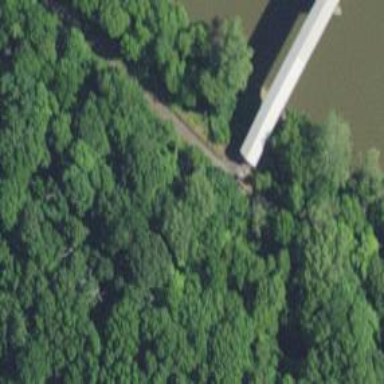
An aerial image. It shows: Covered bridge on asphalt unclassified road.